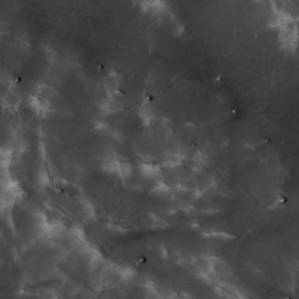
Label: non_frost